Interaction volume radius: 5 \u00c5
Interaction volume height: 20 \u00c5
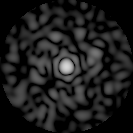
Disorder parameter: 0.81